Question: I have made mysql explain the following query:
'''
SELECT carid,pic0,bio,url,site,applet
FROM cronjob_reloaded
WHERE
carid LIKE '%bmw%'
OR
carid LIKE '%mer%'
OR
age BETWEEN '5' AND '10'
OR
category IN ('used')
ORDER BY CASE
WHEN carid LIKE '%bmw%' OR carid LIKE '%mer%' THEN 1
WHEN age BETWEEN '5' AND '10' THEN 2
ELSE 3
END
'''
And here is the explain result:
'''
EXPLAIN SELECT carid, pic0, bio, url, site, applet
FROM cronjob_reloaded
WHERE carid LIKE '%bmw%'
OR carid LIKE '%mer%'
OR carid IS NOT NULL
AND age
BETWEEN '5'
AND '10'
'''
What I do not understand it this:

1. Why is the key NULL?
2. Can I make this query faster? It takes 0.0035 sec - is this slow or fast for a 1000 rows table?
In my table carid is the primary key of the table.
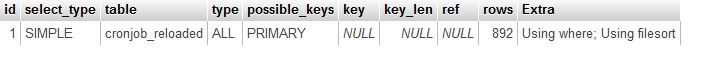
Answer: MySQL did not find any indexes to use for the query.
The speed of the query depends on your CPU, and for so few rows, also on available RAM, system load, and disk speed. You can use 'BENCHMARK' to run the query several times and time it with higher precision (e.g. you execute it 100,000 times and divide the total time by 100,000).
As for the indexing issue: your 'WHERE' clause involves 'carid', 'age', 'category' (and indirectly 'performerid'). You ought to index on 'category' first (since you ask a direct match on it), 'age', and finally 'carid'.
'''
CREATE INDEX test_index ON cronjob_reloaded ( category, age, carid );
'''
This brings together most of the information that MySQL needs for the 'WHERE' phase of the query in a single index operation.
Adding 'performerid' may speed this up, or not, depending on several factors. I'd start without and maybe test it later on.
'performerid'
Finally, 1000 rows usually requires so little time that MySQL might even decide since it's faster to load everything and let the 'WHERE' sort out its own.